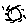
Label: sun